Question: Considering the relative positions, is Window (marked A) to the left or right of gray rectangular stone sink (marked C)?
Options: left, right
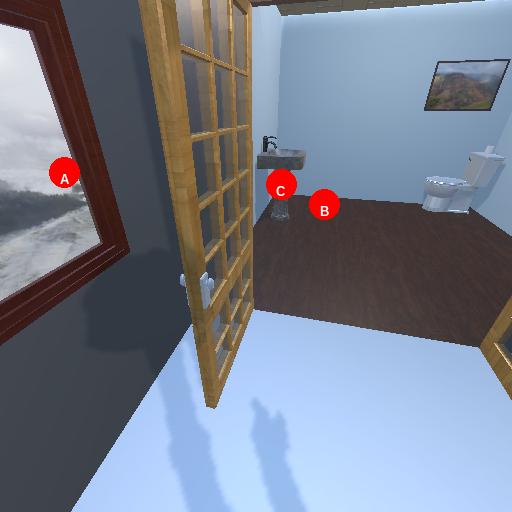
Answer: left